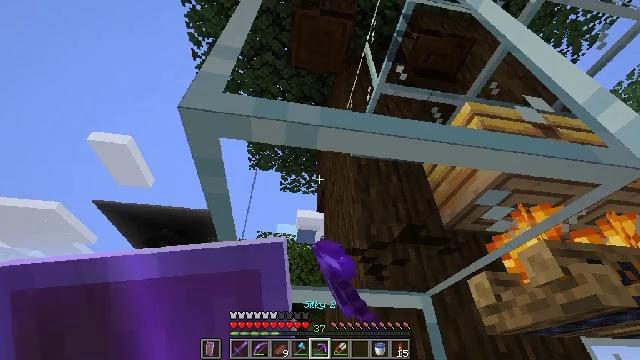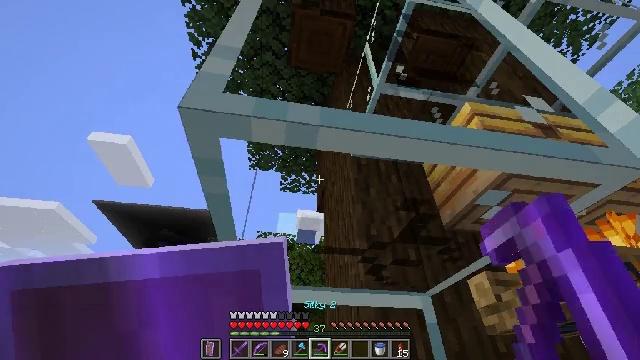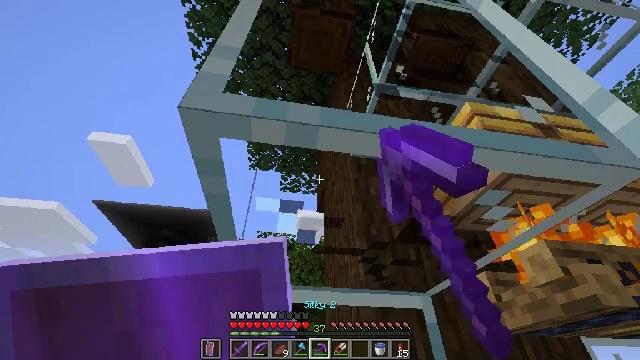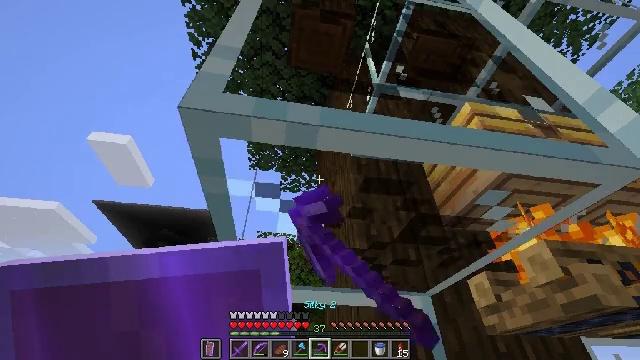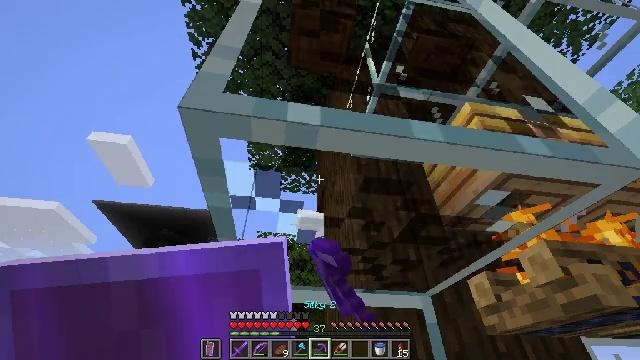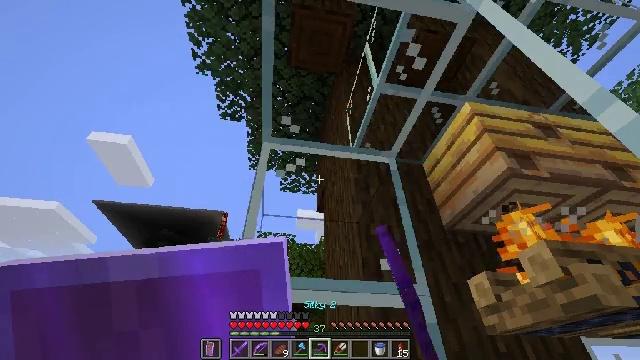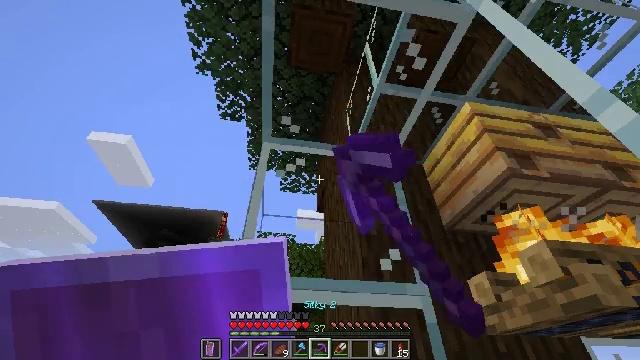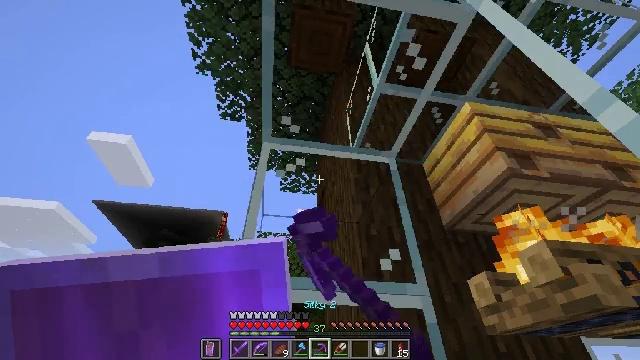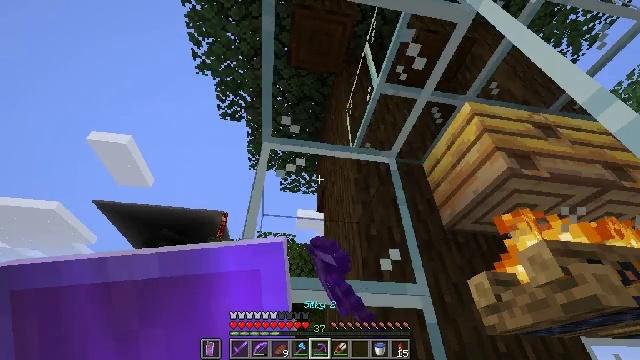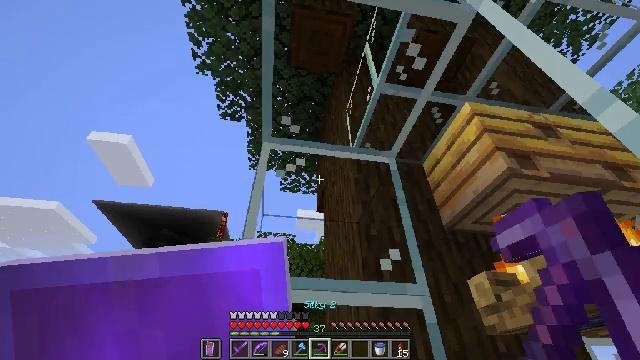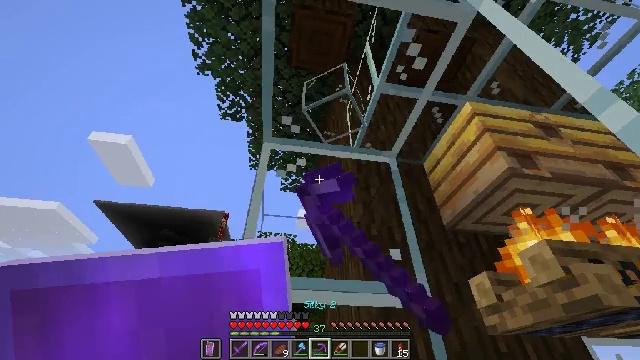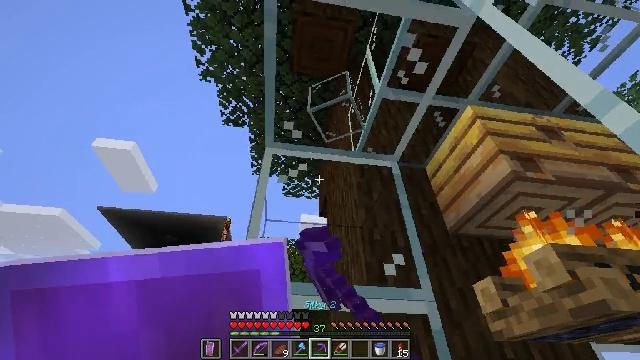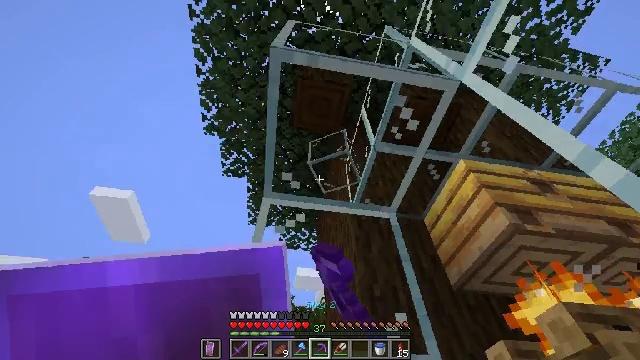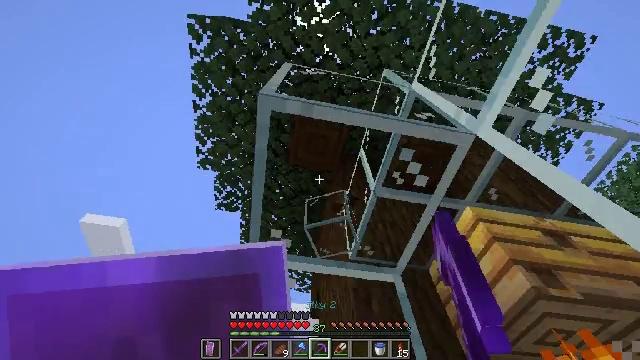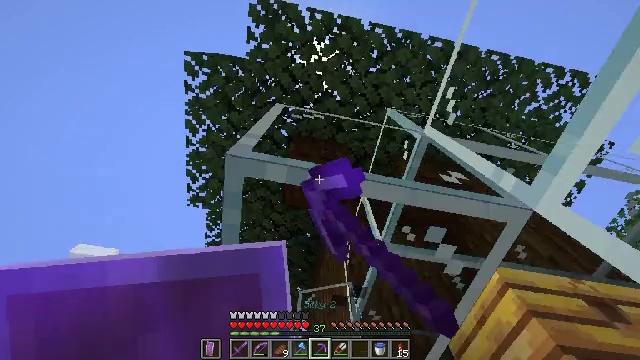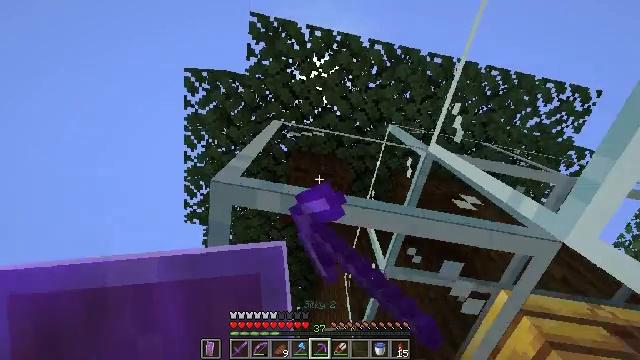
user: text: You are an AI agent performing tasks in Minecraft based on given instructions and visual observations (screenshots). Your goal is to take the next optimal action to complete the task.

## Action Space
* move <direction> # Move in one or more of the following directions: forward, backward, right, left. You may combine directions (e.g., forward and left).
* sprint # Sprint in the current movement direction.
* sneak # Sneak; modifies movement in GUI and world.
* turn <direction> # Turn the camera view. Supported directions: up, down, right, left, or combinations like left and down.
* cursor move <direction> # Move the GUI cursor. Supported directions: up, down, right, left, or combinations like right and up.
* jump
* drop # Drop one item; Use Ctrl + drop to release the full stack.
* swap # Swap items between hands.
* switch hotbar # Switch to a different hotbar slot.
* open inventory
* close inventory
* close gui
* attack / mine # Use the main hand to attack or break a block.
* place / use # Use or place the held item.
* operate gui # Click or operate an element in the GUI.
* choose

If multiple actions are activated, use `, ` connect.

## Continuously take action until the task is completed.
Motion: motion action
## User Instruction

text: Break the glass block.
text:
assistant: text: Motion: attack / mine
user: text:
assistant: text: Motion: attack / mine
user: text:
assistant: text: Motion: attack / mine
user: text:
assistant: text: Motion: attack / mine
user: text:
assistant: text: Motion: attack / mine
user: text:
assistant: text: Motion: attack / mine
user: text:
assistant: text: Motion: attack / mine
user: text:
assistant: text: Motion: attack / mine
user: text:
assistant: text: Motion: attack / mine
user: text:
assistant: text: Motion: attack / mine
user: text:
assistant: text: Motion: turn up, attack / mine
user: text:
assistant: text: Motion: turn up, attack / mine
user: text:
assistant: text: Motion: move forward, turn right and up, attack / mine, jump
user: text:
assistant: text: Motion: move forward, turn up, attack / mine, jump
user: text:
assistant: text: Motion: move forward, turn up, attack / mine, jump
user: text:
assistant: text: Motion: move forward, attack / mine, jump
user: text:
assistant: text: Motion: move forward, attack / mine
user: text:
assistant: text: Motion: attack / mine
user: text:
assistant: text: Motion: attack / mine
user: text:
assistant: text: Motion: attack / mine
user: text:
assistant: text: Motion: attack / mine
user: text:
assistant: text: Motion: turn up, attack / mine
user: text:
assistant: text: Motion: turn up, attack / mine
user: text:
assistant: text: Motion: attack / mine
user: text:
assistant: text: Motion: attack / mine
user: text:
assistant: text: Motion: attack / mine
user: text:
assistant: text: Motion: attack / mine
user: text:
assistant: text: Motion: attack / mine
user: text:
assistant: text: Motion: attack / mine
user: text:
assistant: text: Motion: attack / mine